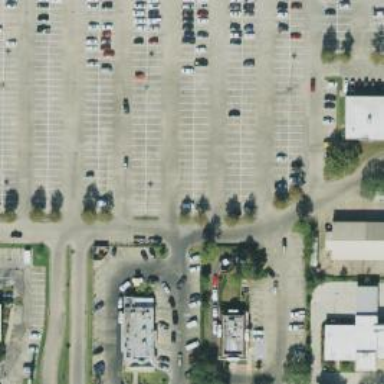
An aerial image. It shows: Parking space.